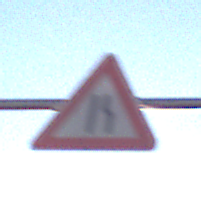
Verkehrszeichen: EinseitigVerengteFahrbahnRechts
Umgebung: Outdoor, Nature
Tageszeit: MorningAfternoon
Wetter: Clear
Licht: Natural
Jahreszeit: NotSpecified
Kontrast: HighContrast